Aerial crown-view tile of a tropical tree (Barro Colorado Island, Panama), acquired 20250124:
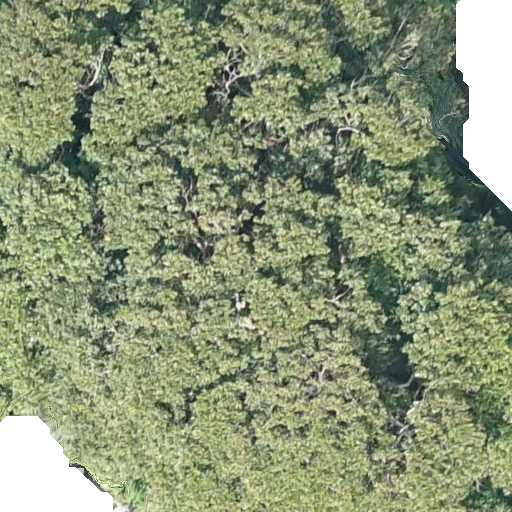
Species: Dipteryx oleifera
GBIF accepted scientific name: Dipteryx oleifera
Crown area: 594.109 m²